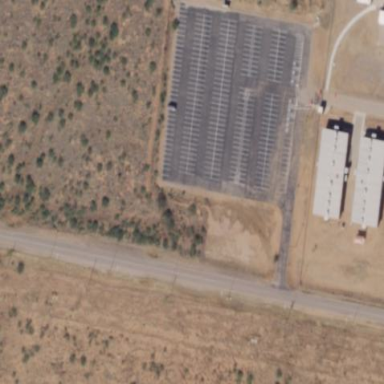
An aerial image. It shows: Parking area with surface.